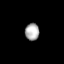
Tissue: skin
Cell type: Fibroblasts
Senescence score: 0.7186
Nuclear area (px): 236
Mean DAPI intensity: 172.525